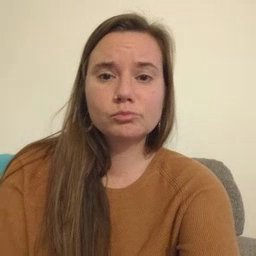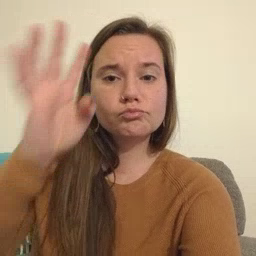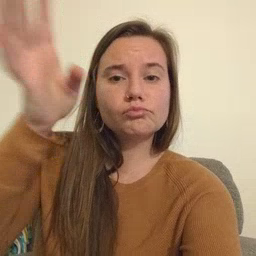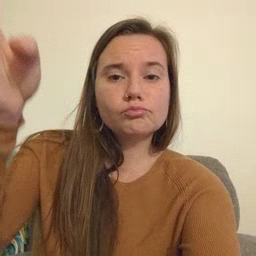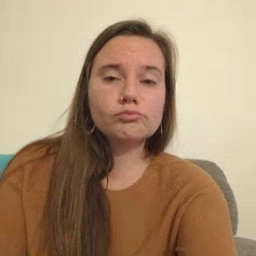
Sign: pretend